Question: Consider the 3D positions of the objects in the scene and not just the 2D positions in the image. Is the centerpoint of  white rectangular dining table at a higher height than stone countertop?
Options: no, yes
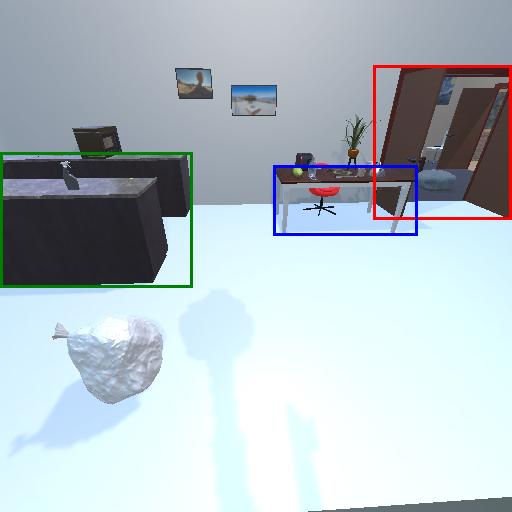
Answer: no